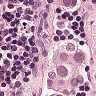
Metastatic tissue present: yes